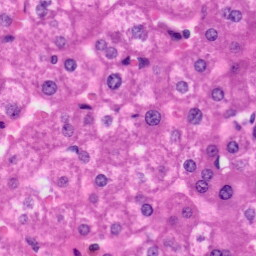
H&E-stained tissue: Liver